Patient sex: M
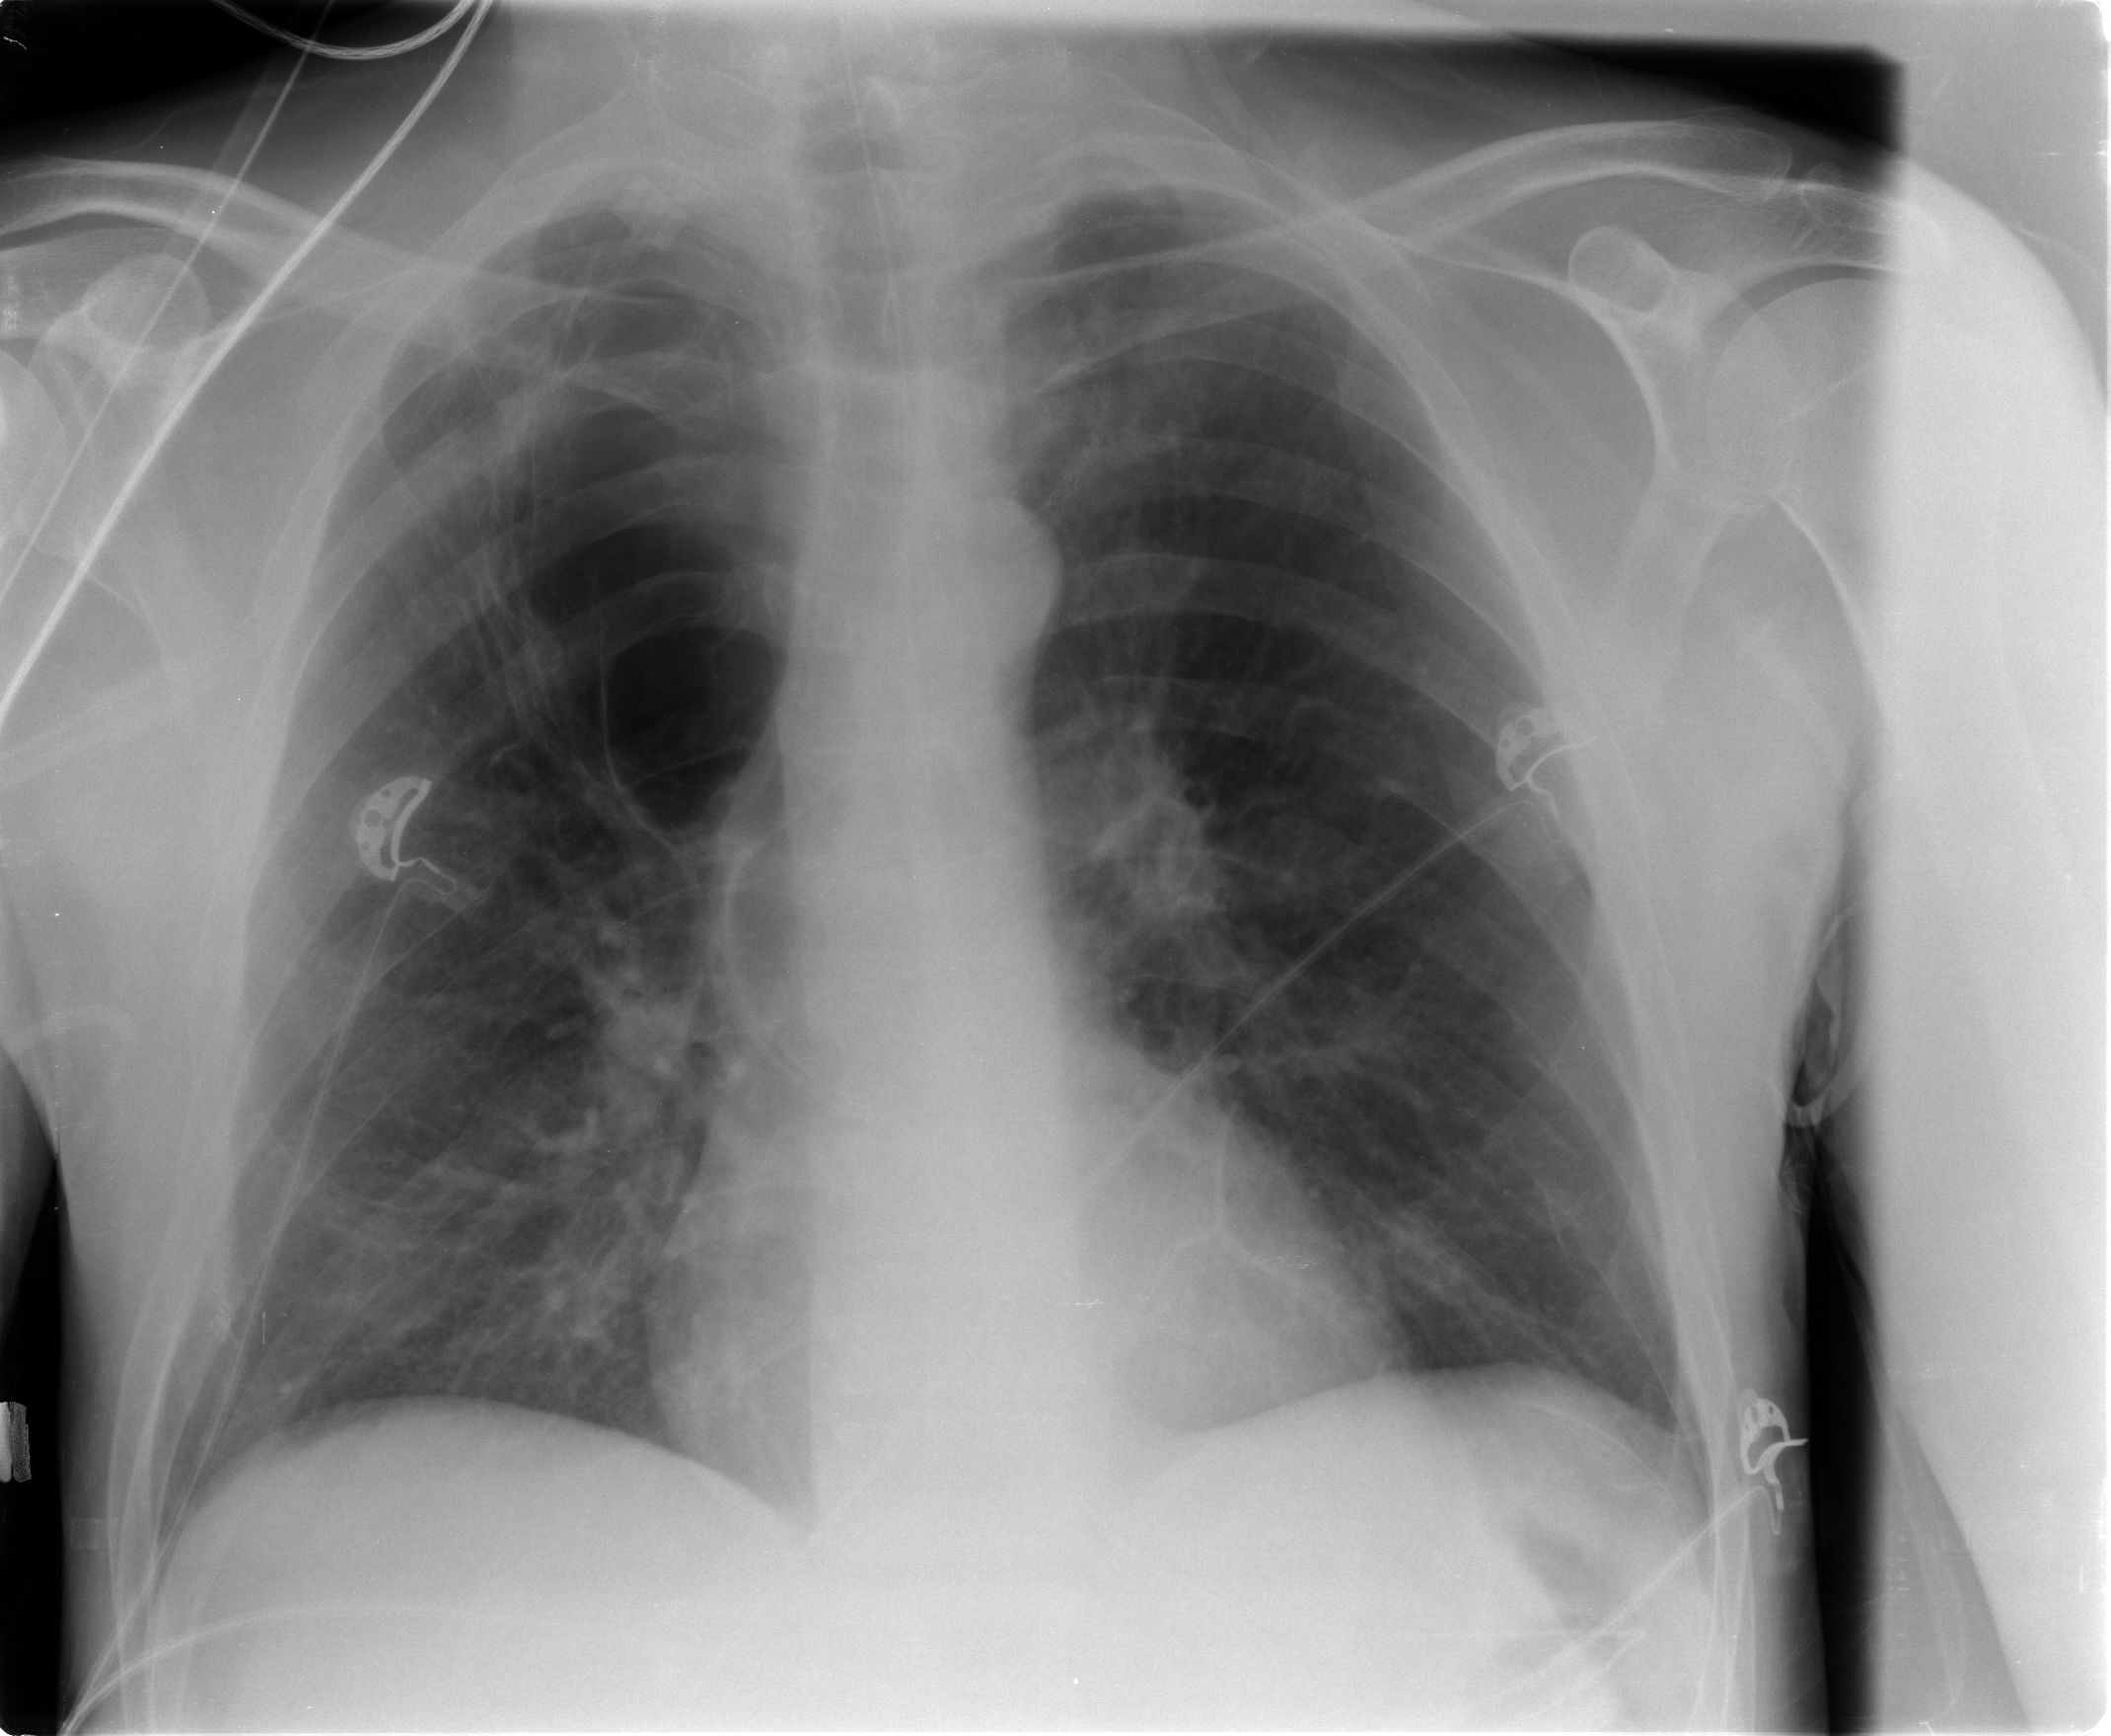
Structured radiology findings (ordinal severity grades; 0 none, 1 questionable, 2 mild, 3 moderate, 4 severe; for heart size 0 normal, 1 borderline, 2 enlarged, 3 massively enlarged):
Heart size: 0
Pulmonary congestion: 2
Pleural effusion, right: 0
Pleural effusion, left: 0
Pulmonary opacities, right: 0
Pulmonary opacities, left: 0
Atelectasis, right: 2
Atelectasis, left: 0